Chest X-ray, AP view. Patient: 57 years old, sex F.
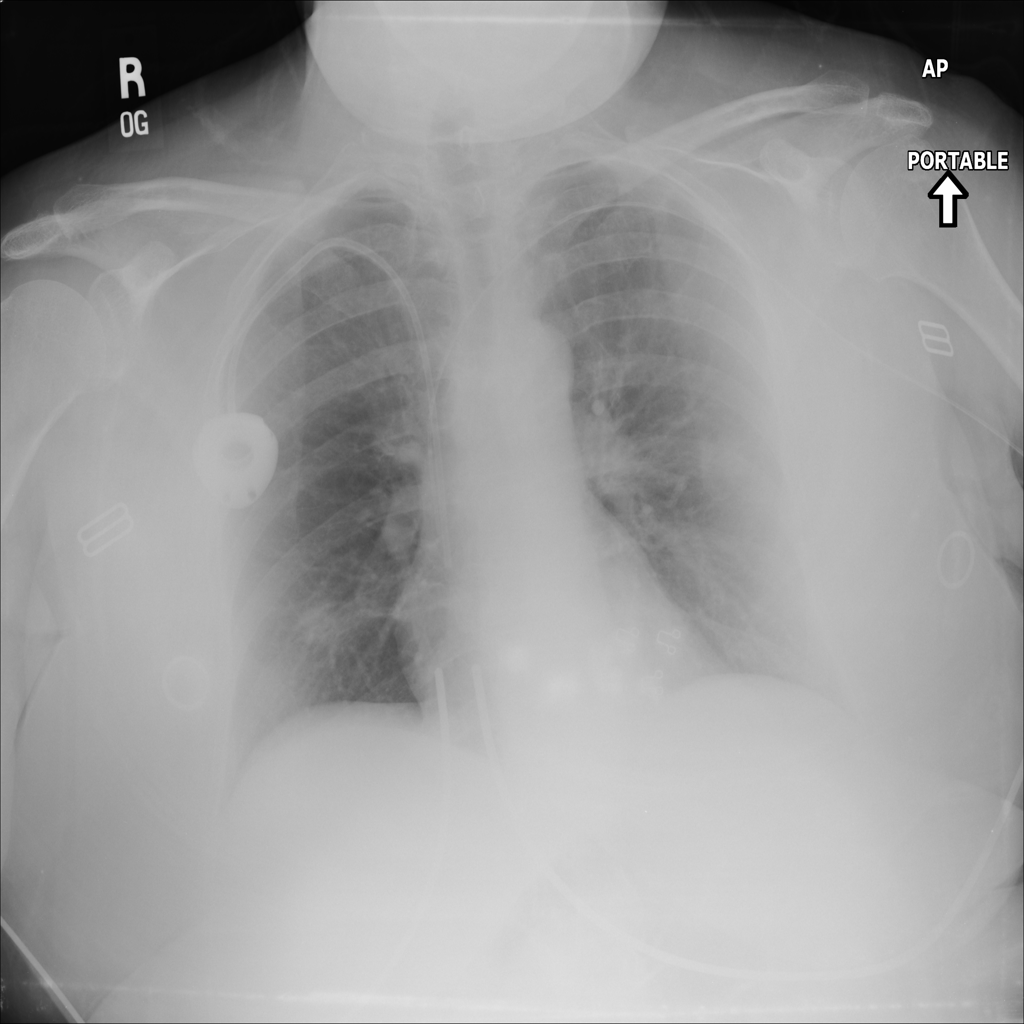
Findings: Nodule